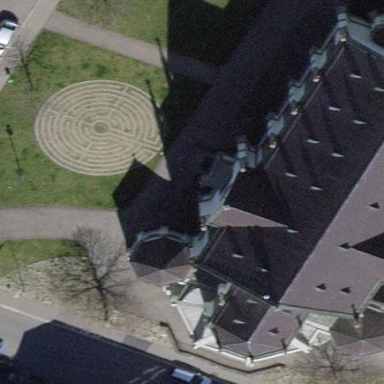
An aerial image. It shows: Gabled roof with roof tiles. The roof orientation is along the building structure.